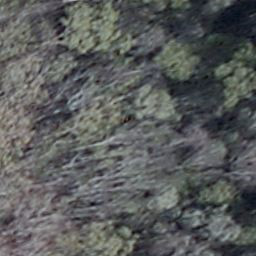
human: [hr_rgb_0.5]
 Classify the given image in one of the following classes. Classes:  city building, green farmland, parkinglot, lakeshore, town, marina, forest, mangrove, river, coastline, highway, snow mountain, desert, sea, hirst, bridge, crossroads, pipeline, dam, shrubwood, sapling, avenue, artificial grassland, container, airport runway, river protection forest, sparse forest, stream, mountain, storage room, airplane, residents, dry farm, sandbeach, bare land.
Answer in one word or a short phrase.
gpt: shrubwood